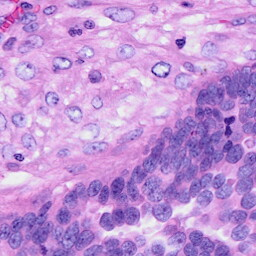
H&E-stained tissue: Ovarian